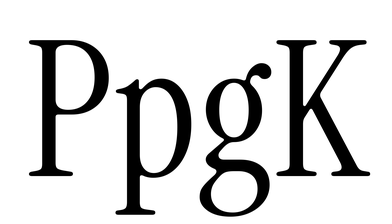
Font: InstrumentSerif-Regular